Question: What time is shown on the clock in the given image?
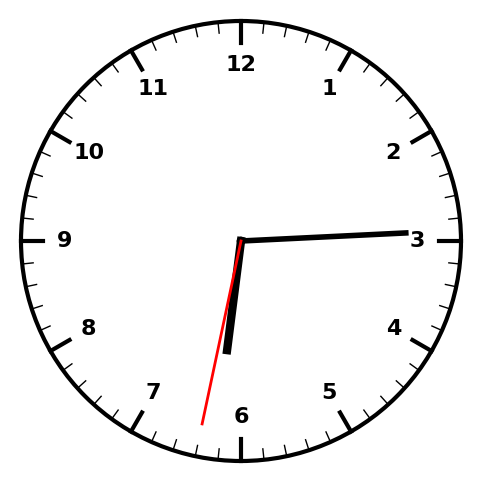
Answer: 06:14:32